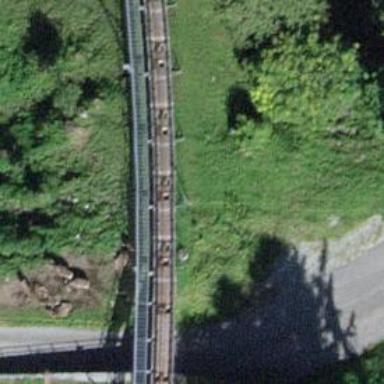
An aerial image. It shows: Funicular railway.